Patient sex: M
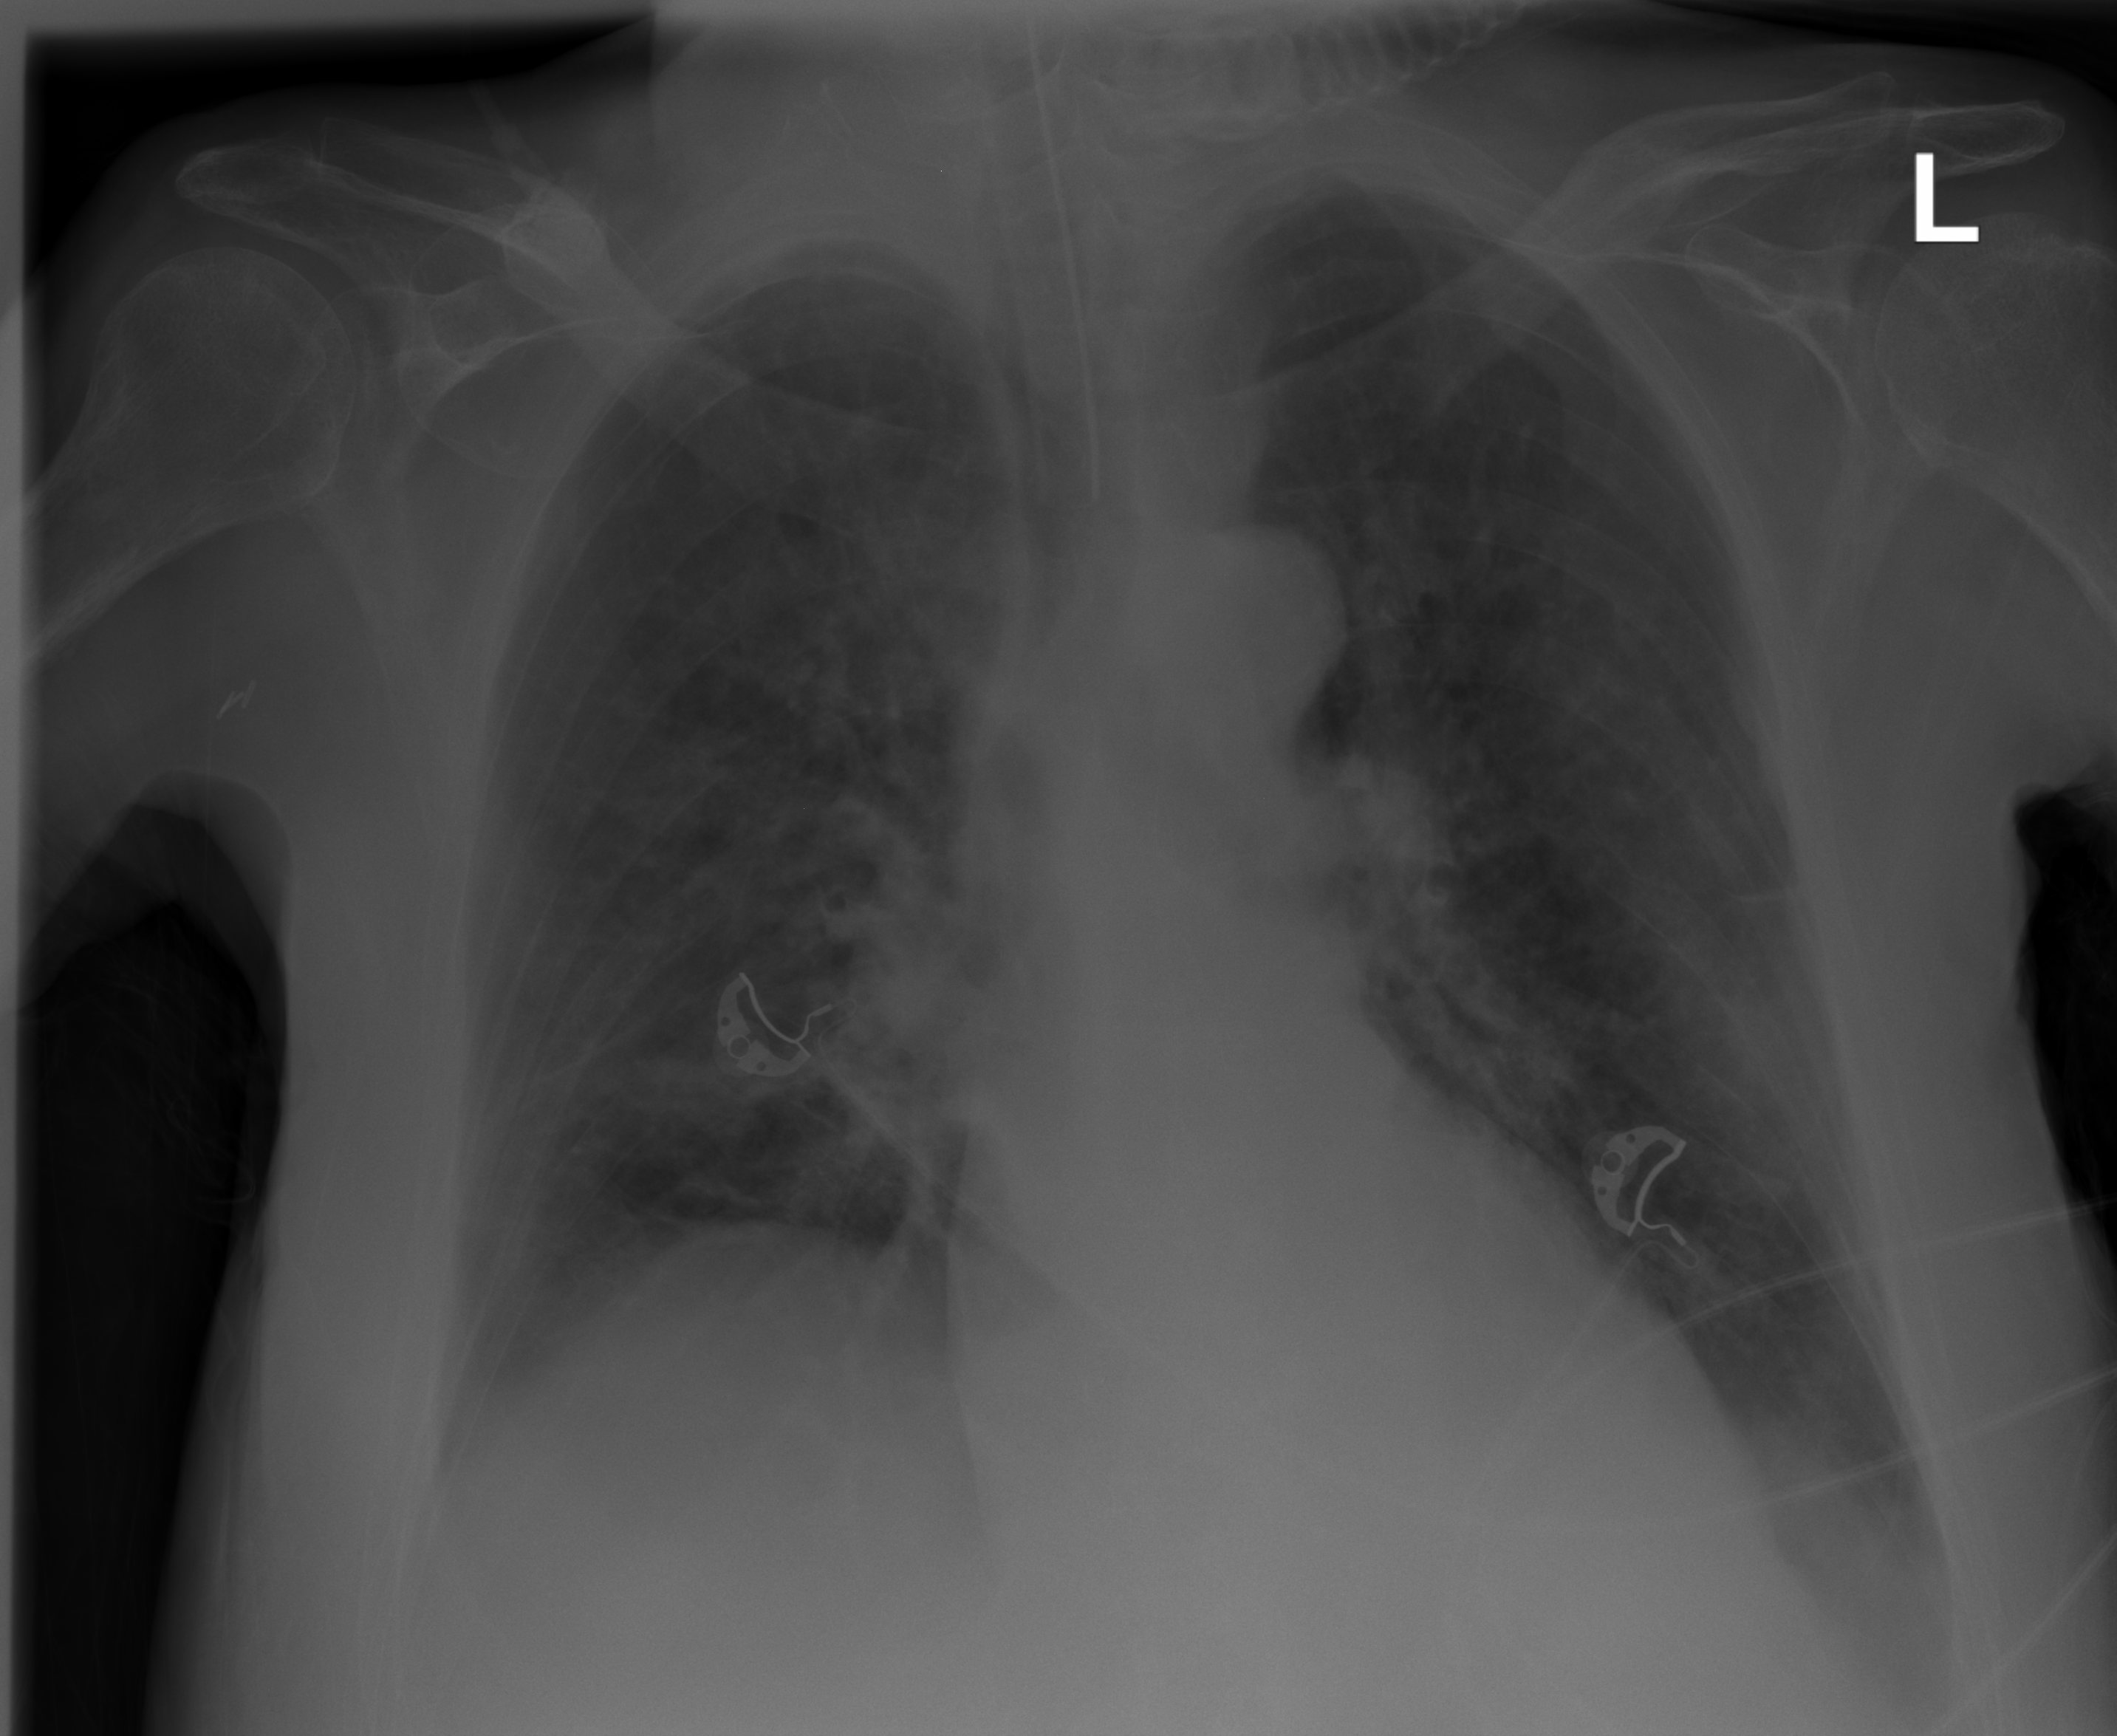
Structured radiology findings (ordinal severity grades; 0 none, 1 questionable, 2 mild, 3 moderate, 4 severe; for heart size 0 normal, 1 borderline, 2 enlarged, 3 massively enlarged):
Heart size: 0
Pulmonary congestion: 2
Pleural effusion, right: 1
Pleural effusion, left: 1
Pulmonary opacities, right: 2
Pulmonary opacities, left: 2
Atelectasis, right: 2
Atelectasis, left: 2